Question: iOS Dev:
'UITextView'(/'UITextField') which its inputView is Kind Of 'UIPickerView' Class,
So I can select multiple cities.
While the Tags(labels), could be clicked removed Only the right part of it where there is a fork image(button).
Like the picture:

PS:
I tried to put buttons on 'UITextField', with city(data) selected By 'UIPickerView' (inputView).
I want to click the button, the button 'removedFromSuperView'. The Button's SEL doesn't work.
The result is that 'UITextField' become theFirstResponder.
I think UIRespond Chain matters.
PPS:
Some like 'YYText + UIPickView.'
Good, <URL> angularjs-tagpicker.
Just Like TagPicker by JavaScript
PPPS: <URL>
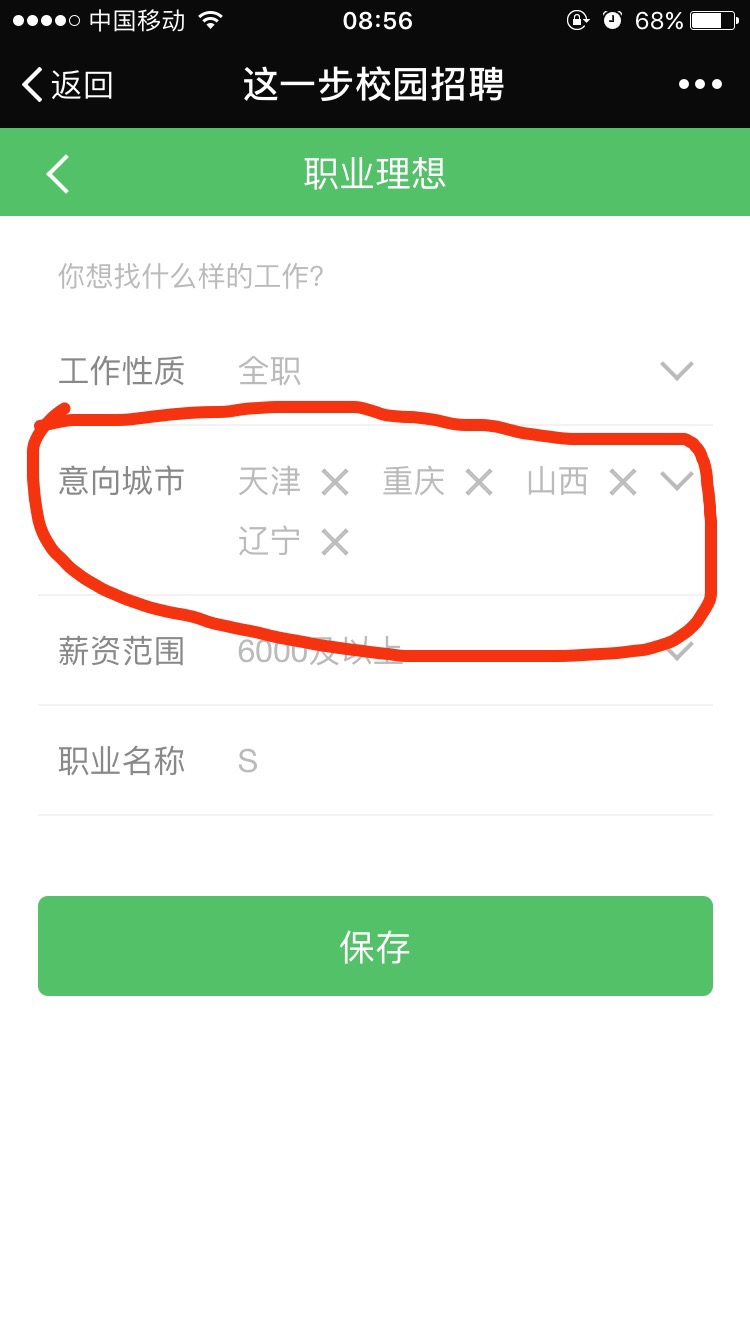
Answer: I shift the way of thinking.
Not to take the UITextField/UITextView as the tags container instead by a UIView.
Then OK.